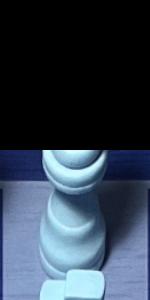
Label: Queen_White